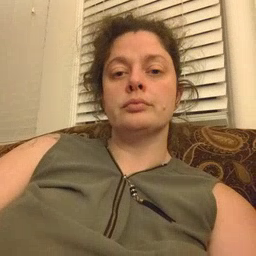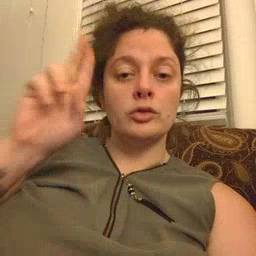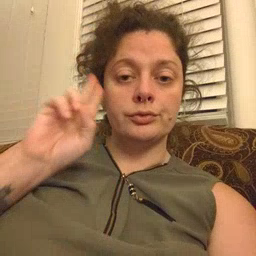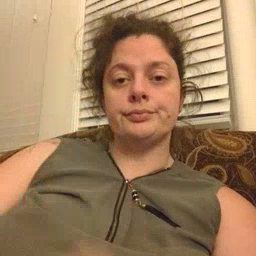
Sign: uncle